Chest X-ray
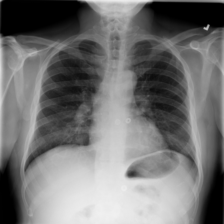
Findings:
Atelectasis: negative
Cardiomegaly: negative
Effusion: negative
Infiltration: negative
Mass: negative
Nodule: negative
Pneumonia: negative
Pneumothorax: negative
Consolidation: negative
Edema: negative
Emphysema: negative
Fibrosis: negative
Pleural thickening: negative
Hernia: negative